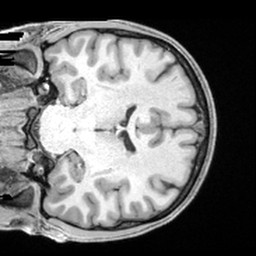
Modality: T1w
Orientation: coronal